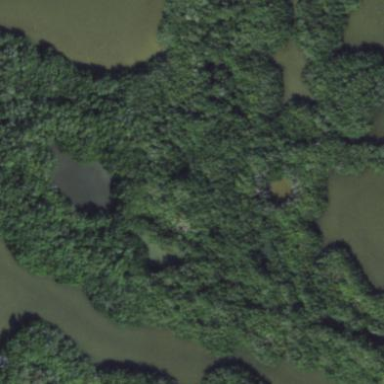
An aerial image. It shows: Wetland area dominated by mangroves.